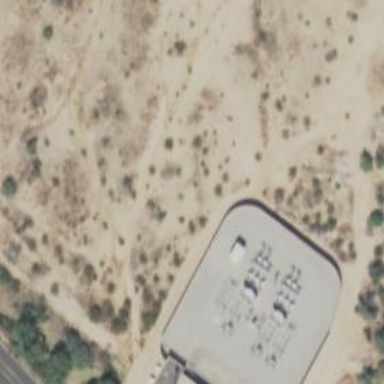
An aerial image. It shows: Outdoor power substation at the distribution level with surrounding wall barrier.